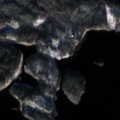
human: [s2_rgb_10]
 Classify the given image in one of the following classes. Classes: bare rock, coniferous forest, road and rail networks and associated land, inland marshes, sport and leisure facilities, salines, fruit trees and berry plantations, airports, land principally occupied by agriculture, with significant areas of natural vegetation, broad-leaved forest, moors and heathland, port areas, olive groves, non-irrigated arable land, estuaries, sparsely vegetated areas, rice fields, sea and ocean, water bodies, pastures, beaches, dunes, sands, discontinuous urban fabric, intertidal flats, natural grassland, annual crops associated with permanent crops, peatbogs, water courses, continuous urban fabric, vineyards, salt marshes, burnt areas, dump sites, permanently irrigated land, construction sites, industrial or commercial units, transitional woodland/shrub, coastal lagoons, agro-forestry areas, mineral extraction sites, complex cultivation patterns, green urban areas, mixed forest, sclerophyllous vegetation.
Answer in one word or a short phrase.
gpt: coniferous forest, mixed forest, water bodies